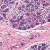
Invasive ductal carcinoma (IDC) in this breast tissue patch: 0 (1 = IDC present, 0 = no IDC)